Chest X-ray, AP view. Patient: 71 years old, sex F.
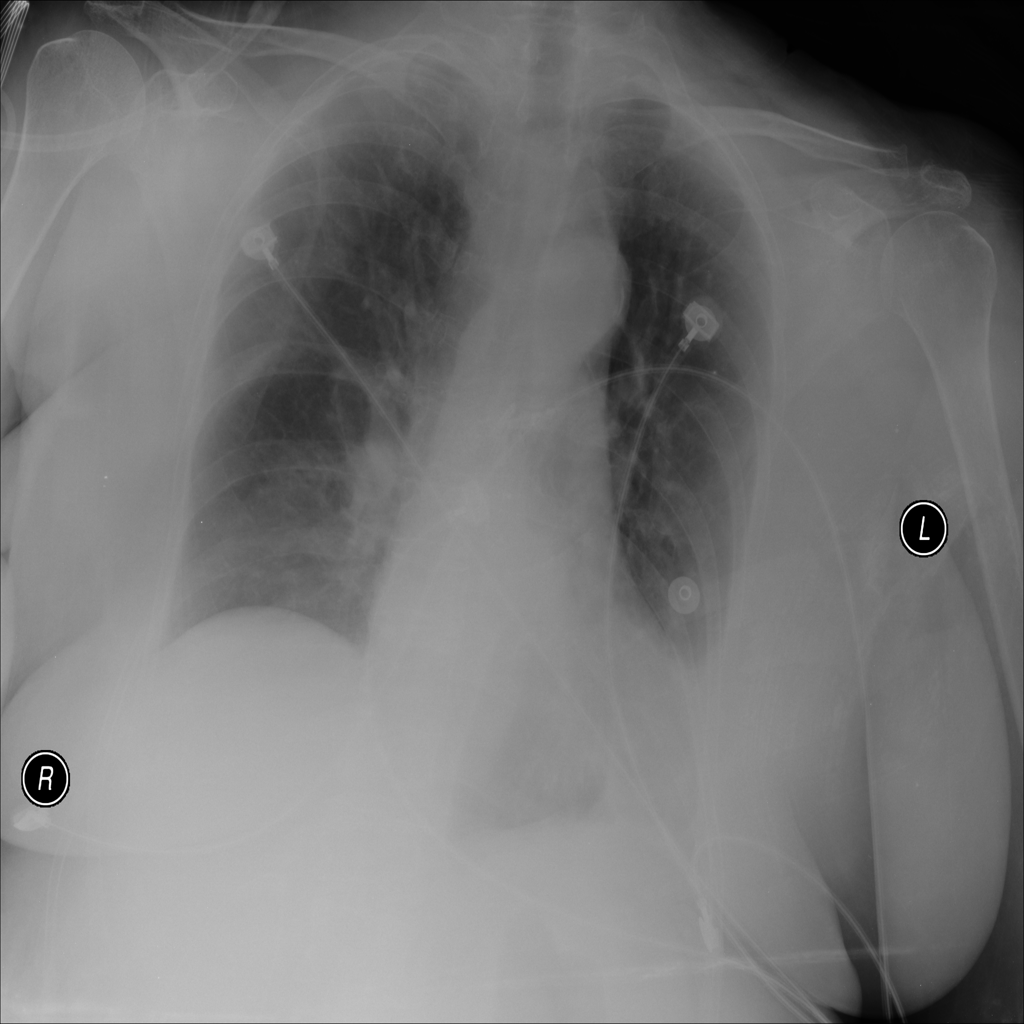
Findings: Atelectasis